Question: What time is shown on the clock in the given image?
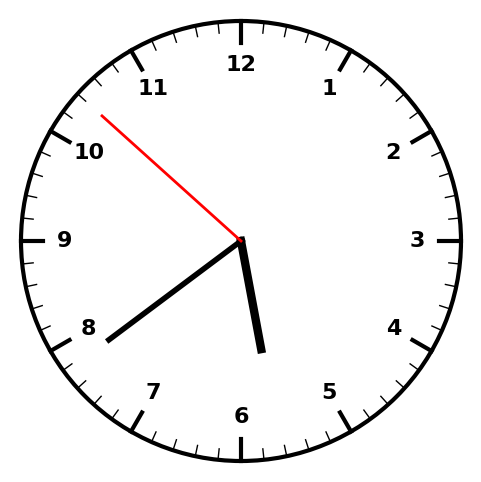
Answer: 05:38:52